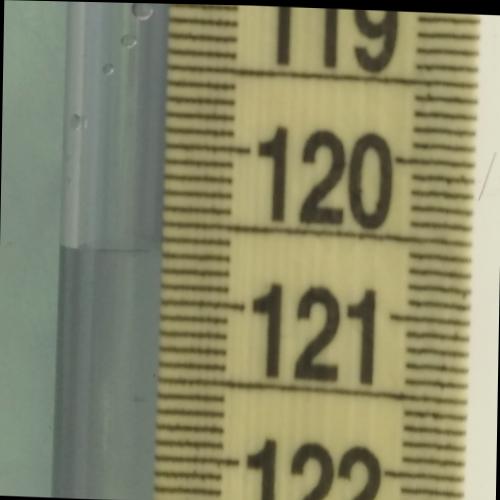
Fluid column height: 120.7 cm